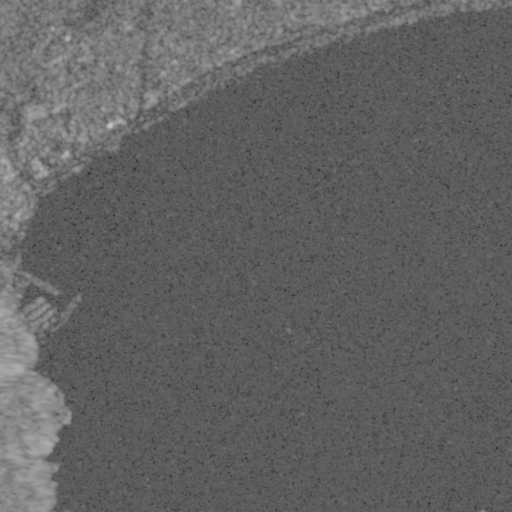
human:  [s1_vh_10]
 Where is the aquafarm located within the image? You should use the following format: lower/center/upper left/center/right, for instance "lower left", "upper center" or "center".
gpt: The aquafarm is located in the lower right of the image.
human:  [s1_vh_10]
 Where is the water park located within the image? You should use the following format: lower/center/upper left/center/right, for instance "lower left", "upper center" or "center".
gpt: The water park is located in the center left of the image.
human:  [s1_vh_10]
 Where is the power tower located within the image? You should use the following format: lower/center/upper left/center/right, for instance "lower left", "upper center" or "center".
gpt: There is no power tower in the image.

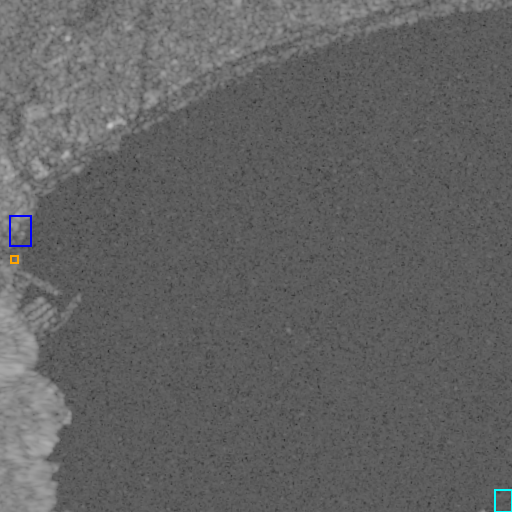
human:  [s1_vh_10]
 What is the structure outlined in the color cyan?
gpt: The structure outlined in cyan is an aquafarm.
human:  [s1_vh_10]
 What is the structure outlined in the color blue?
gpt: The structure outlined in blue is a park.
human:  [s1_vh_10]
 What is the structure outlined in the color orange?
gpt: The structure outlined in orange is a water park.
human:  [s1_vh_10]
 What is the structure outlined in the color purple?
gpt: There is no purple outline.